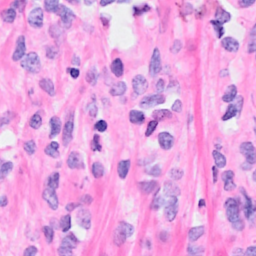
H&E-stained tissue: Breast